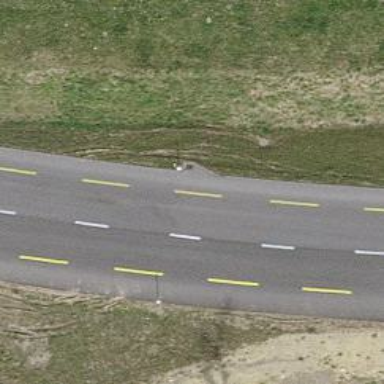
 featuring lane for cyclists on both sides."